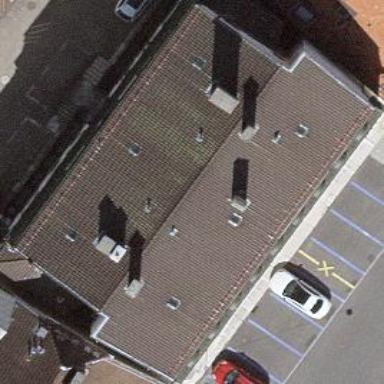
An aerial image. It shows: Apartments building with gambrel-shaped roof.